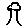
Label: tree